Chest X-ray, AP view. Patient: 70 years old, sex M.
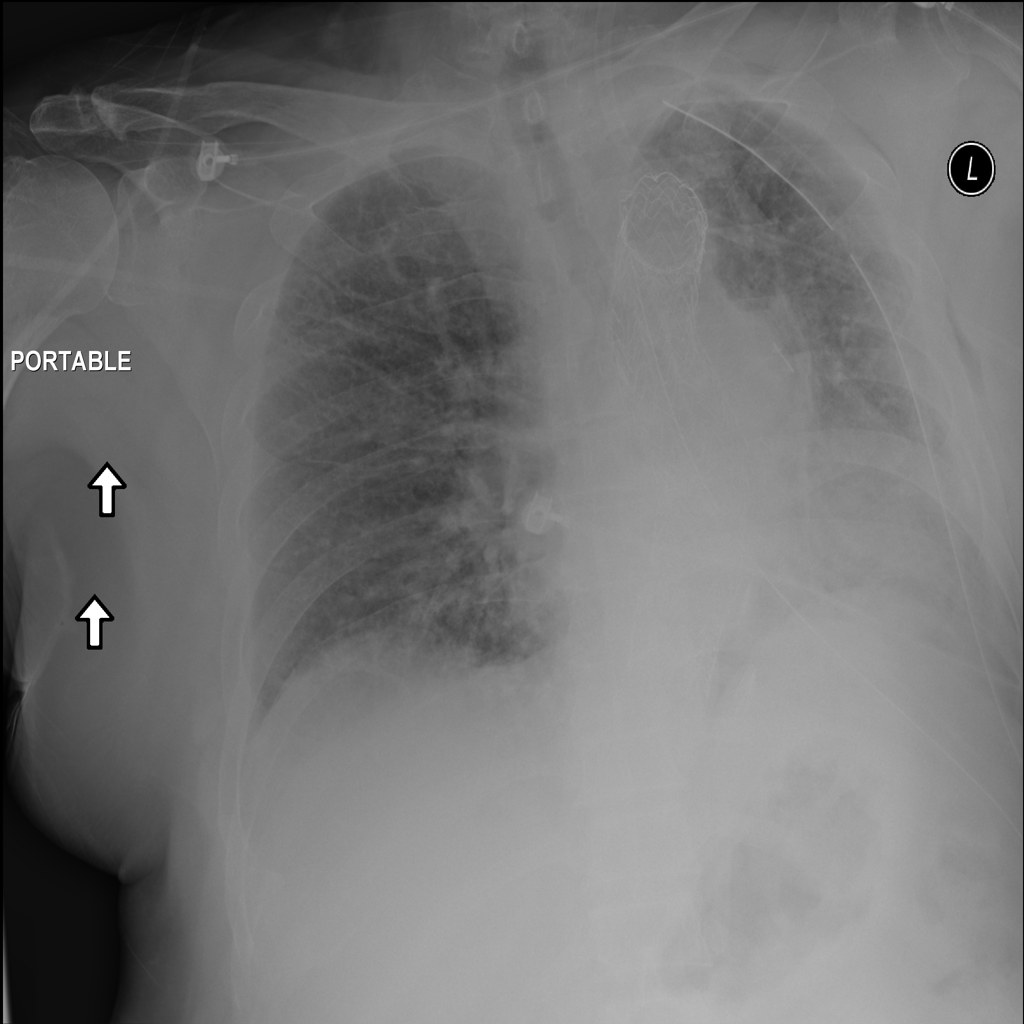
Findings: Emphysema, Infiltration